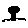
Label: tree